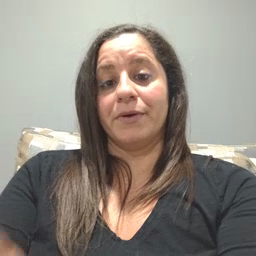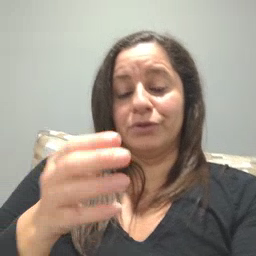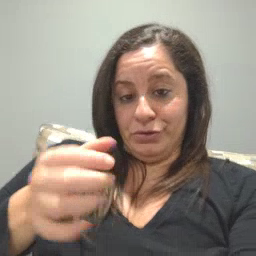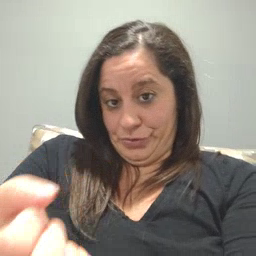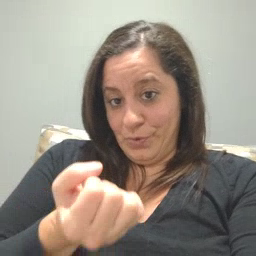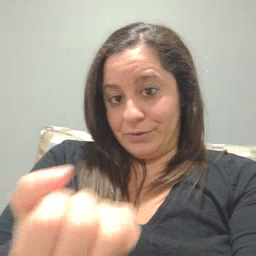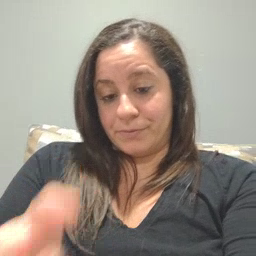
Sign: drawer